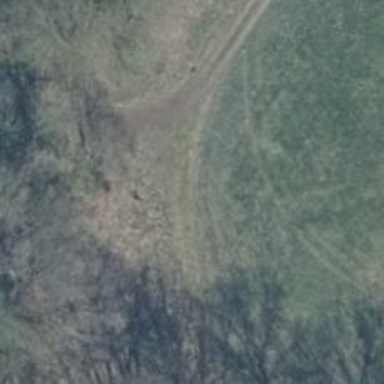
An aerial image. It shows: Grassy surface.